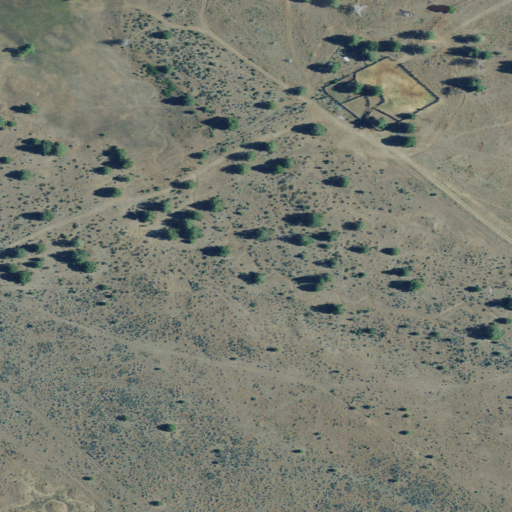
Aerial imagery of plain(s) in Oregon named Schoolie Flat containing grassland, shrub, and herbaceous wetlands